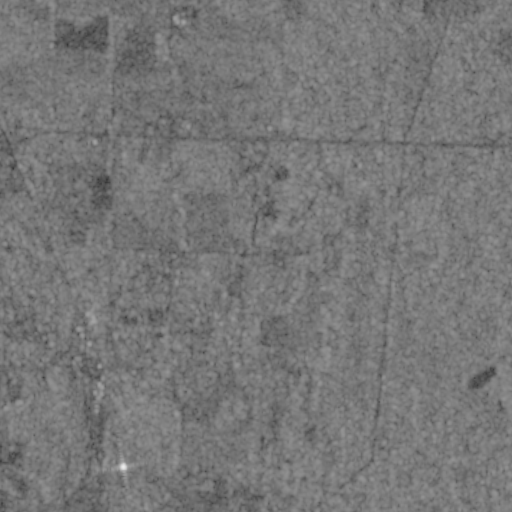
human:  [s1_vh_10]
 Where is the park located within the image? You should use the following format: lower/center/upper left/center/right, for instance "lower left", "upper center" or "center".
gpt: The park is located in the center left of the image.
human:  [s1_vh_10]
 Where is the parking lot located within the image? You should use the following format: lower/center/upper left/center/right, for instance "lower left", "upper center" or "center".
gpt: The parking lot is located in the lower left of the image.
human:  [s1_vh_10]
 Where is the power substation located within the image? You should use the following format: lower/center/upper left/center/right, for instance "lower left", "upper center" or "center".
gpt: The power substation is located in the lower center of the image.
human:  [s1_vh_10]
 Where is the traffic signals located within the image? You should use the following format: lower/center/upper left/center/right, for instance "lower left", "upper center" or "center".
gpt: The traffic signals is located in the upper left of the image.
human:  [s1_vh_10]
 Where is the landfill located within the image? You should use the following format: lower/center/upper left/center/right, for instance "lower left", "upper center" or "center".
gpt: There is no landfill in the image.

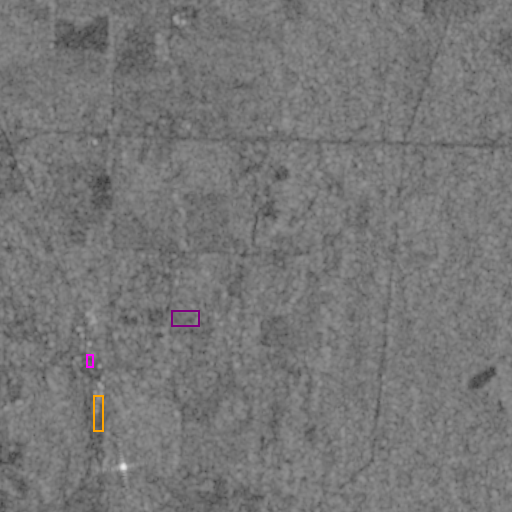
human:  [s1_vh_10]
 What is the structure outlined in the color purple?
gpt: The structure outlined in purple is a park.
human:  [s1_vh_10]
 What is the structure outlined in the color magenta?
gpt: The structure outlined in magenta is a parking lot.
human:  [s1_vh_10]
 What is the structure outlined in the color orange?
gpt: The structure outlined in orange is a building.
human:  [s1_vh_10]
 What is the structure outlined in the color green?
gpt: There is no green outline.